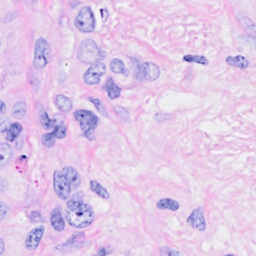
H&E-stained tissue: Breast